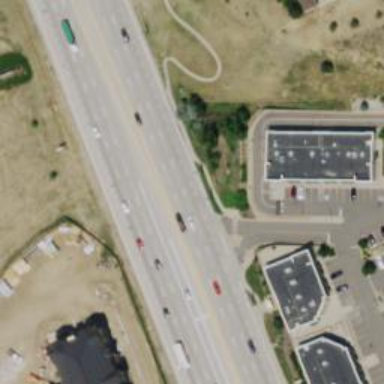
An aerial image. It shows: Trunk link highway.